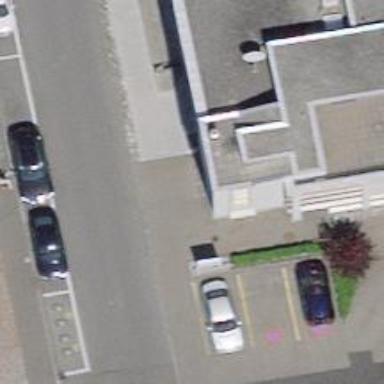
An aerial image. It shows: Bicycle parking area with wall loops for securing bikes.